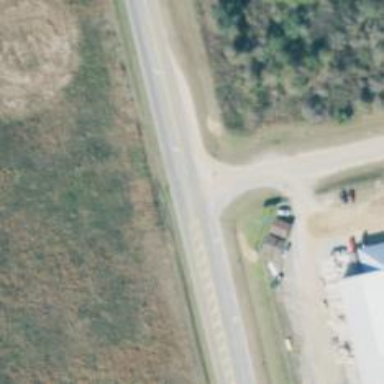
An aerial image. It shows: Asphalt road with primary link designation.